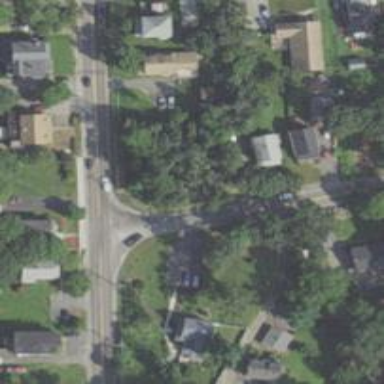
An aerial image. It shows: Road with stop sign.